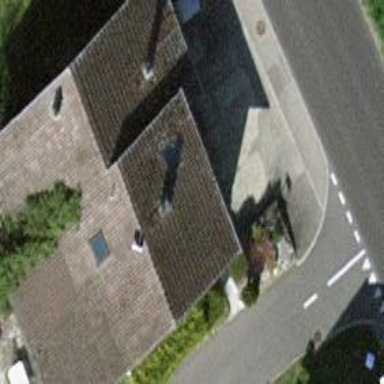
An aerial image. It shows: Detached building.